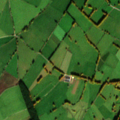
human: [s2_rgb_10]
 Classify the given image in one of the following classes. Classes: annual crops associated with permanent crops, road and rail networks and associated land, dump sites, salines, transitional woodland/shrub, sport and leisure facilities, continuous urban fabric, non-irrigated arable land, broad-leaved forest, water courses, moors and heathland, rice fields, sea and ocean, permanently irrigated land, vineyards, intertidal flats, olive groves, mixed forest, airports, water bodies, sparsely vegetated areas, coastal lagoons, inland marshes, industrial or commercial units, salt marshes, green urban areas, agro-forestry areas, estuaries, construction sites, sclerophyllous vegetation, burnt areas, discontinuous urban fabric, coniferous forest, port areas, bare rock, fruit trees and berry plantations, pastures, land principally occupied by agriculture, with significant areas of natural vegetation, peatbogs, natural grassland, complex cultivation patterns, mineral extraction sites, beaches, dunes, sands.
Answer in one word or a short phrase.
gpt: pastures, land principally occupied by agriculture, with significant areas of natural vegetation